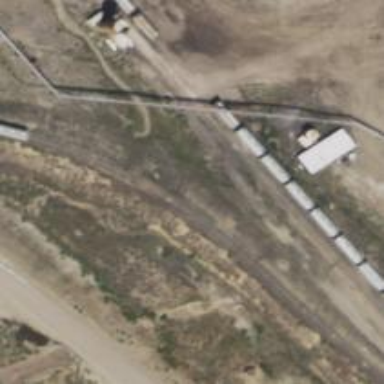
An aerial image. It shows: Rail spur service.